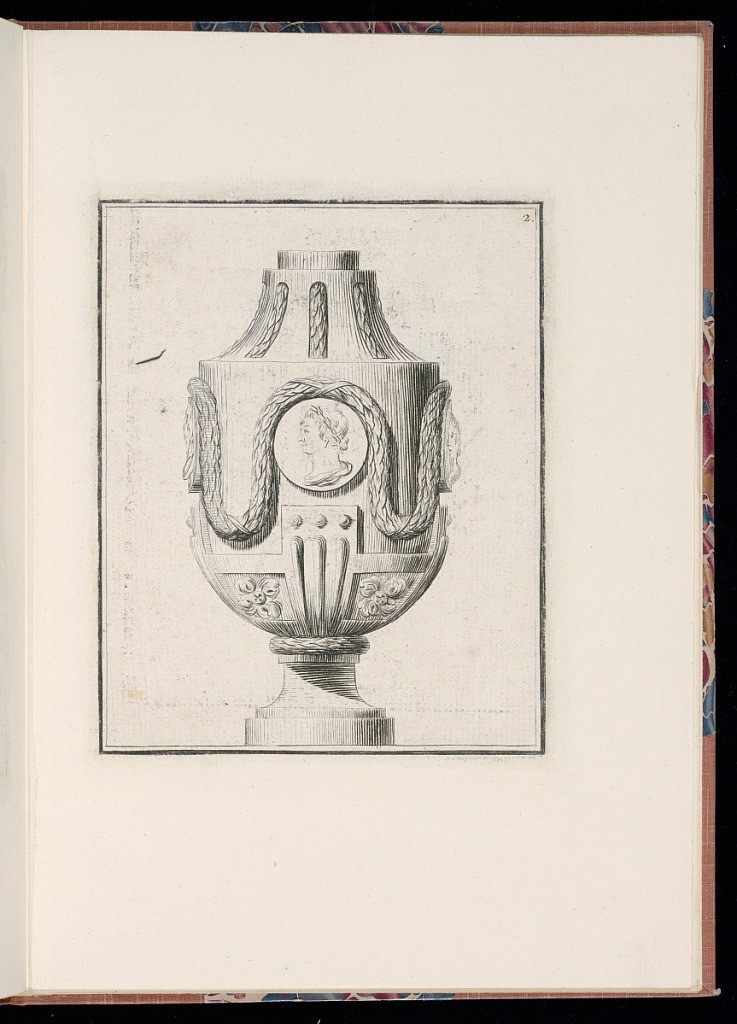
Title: Ornamental Vase Design
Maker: Jacques-Philippe de Beauvais, French, 1739 – 1781
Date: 1760-1764
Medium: Etching on laid paper
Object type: Print
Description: Oval vase with a narrow neck. The vase is decorated with a Roman profile portrait medallion at its center, as well as with fluting, garlands, laurel leaves, gadrooning, and two rosettes inset into coffered panels. The vase is elevated on a low, simple plinth. The plate is numbered, and the etched signature can be made out, Beauvais in, but appears to have been burnished out.